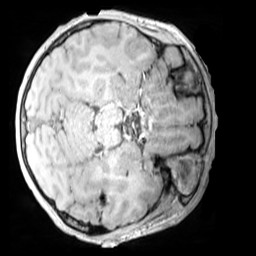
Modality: MP2RAGE
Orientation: axial
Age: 13
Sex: male
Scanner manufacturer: siemens
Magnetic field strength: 3 T
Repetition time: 4 s
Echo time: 0.00303 s